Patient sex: F
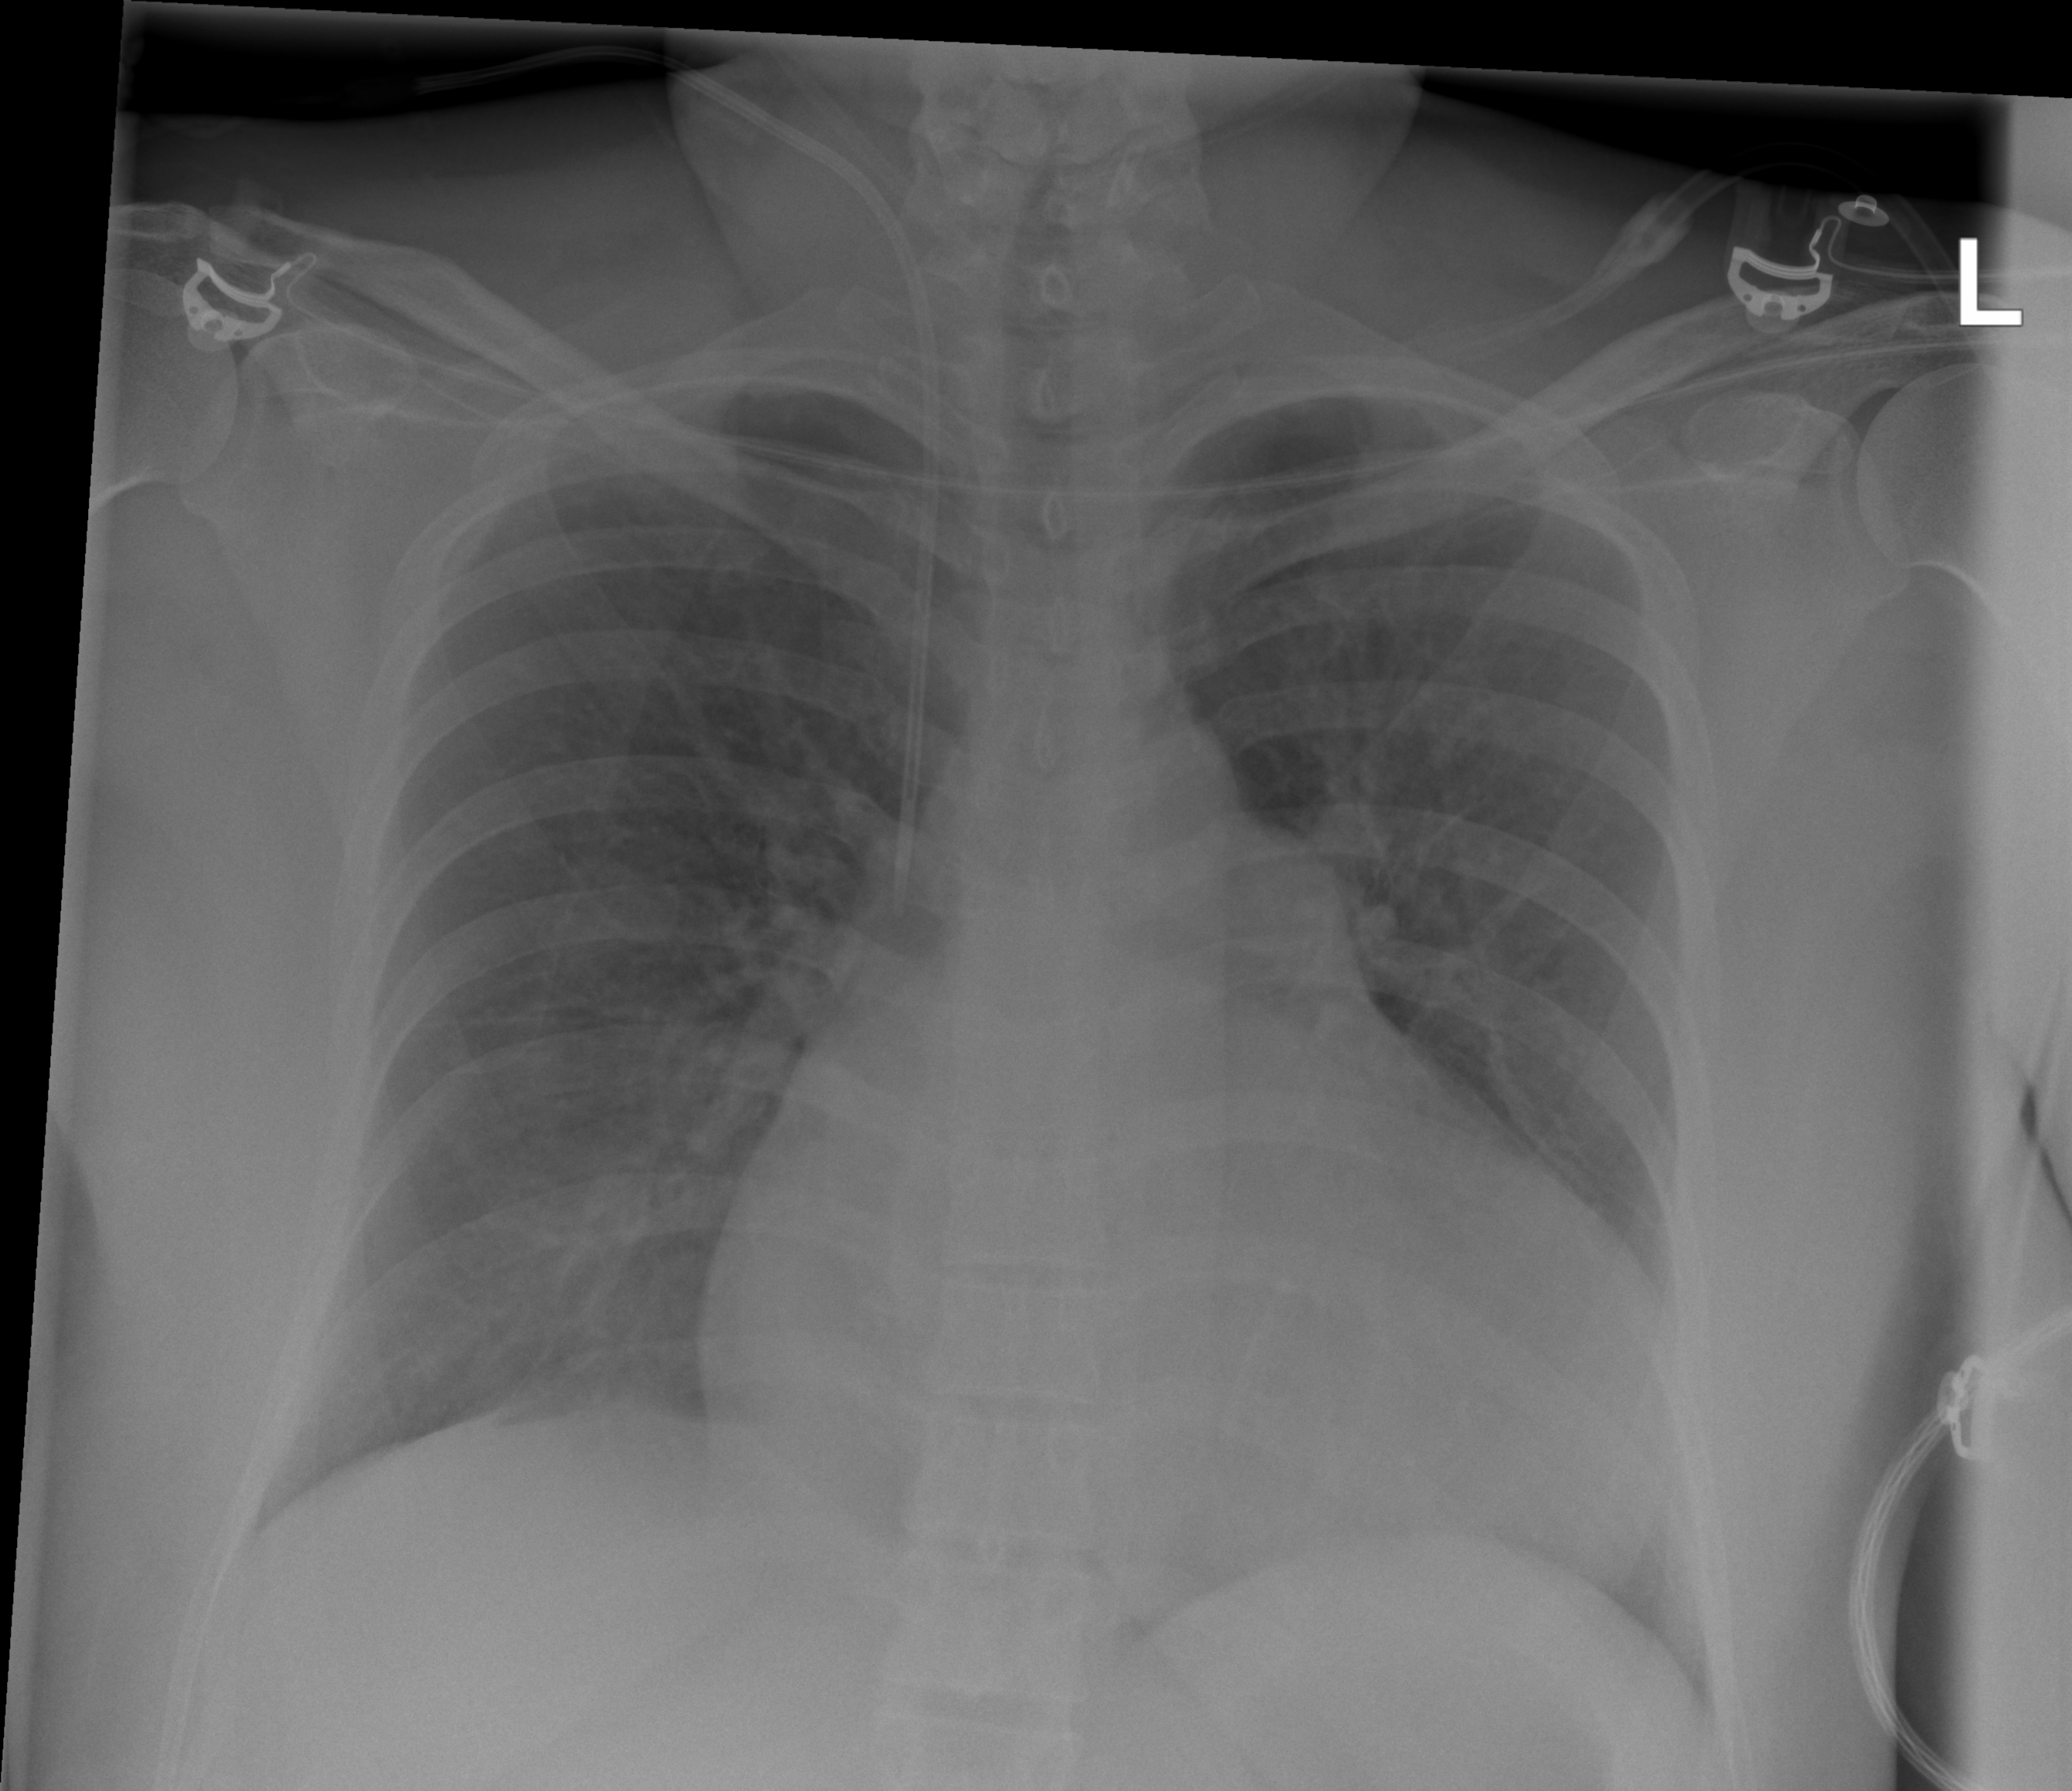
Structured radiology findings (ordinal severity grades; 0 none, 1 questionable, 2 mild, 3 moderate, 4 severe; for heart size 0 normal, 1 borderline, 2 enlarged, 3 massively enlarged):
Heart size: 3
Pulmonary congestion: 2
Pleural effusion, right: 0
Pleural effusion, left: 0
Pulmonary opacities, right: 0
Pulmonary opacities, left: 0
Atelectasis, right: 2
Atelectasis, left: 0